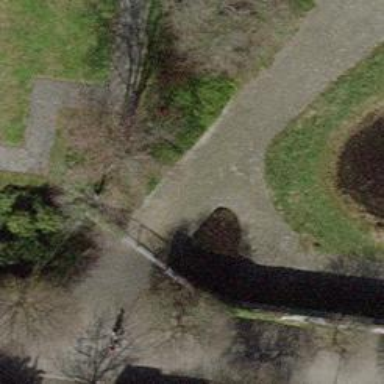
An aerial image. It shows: Gate.